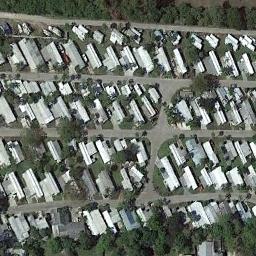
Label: mobile_home_park